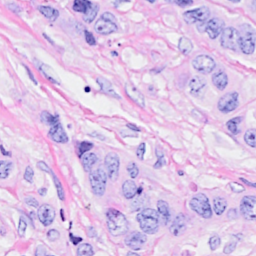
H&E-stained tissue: Breast